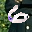
Label: 6